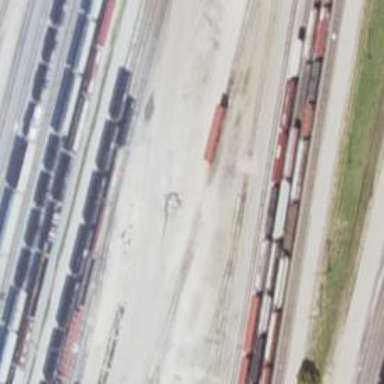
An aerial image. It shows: Railway yard.